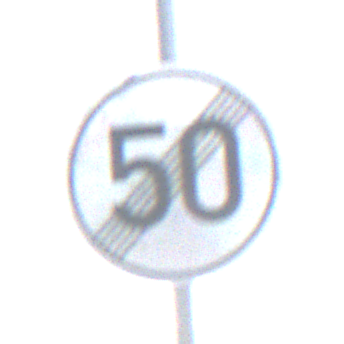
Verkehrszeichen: EndeGeschwindigkeit50
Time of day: MorningAfternoon
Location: Outdoor (RoadRail)
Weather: PartlyCloudy
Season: NotSpecified
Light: Natural